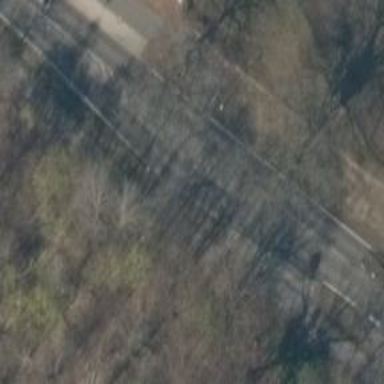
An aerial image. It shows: Asphalt cycleway.